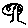
Label: tree